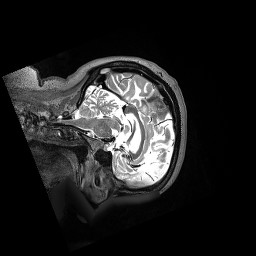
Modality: T2w
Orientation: sagittal
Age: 69
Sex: female